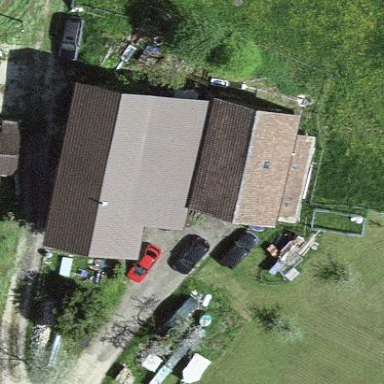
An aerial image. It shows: Farm building.